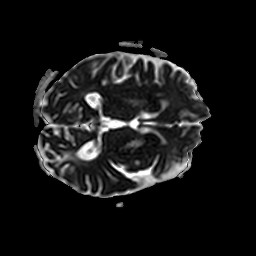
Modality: ADC
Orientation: axial
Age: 78
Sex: female
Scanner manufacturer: philips
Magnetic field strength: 3 T
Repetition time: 3.801 s
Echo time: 0.06134 s